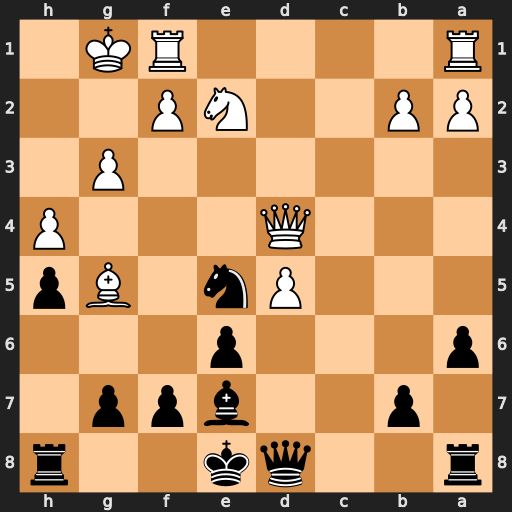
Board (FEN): r2qk2r/1p2bpp1/p3p3/3Pn1Bp/3Q3P/6P1/PP2NP2/R4RK1
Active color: b
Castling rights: kq
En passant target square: -
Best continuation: Nf3+ Kg2 Nxd4